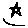
Label: star